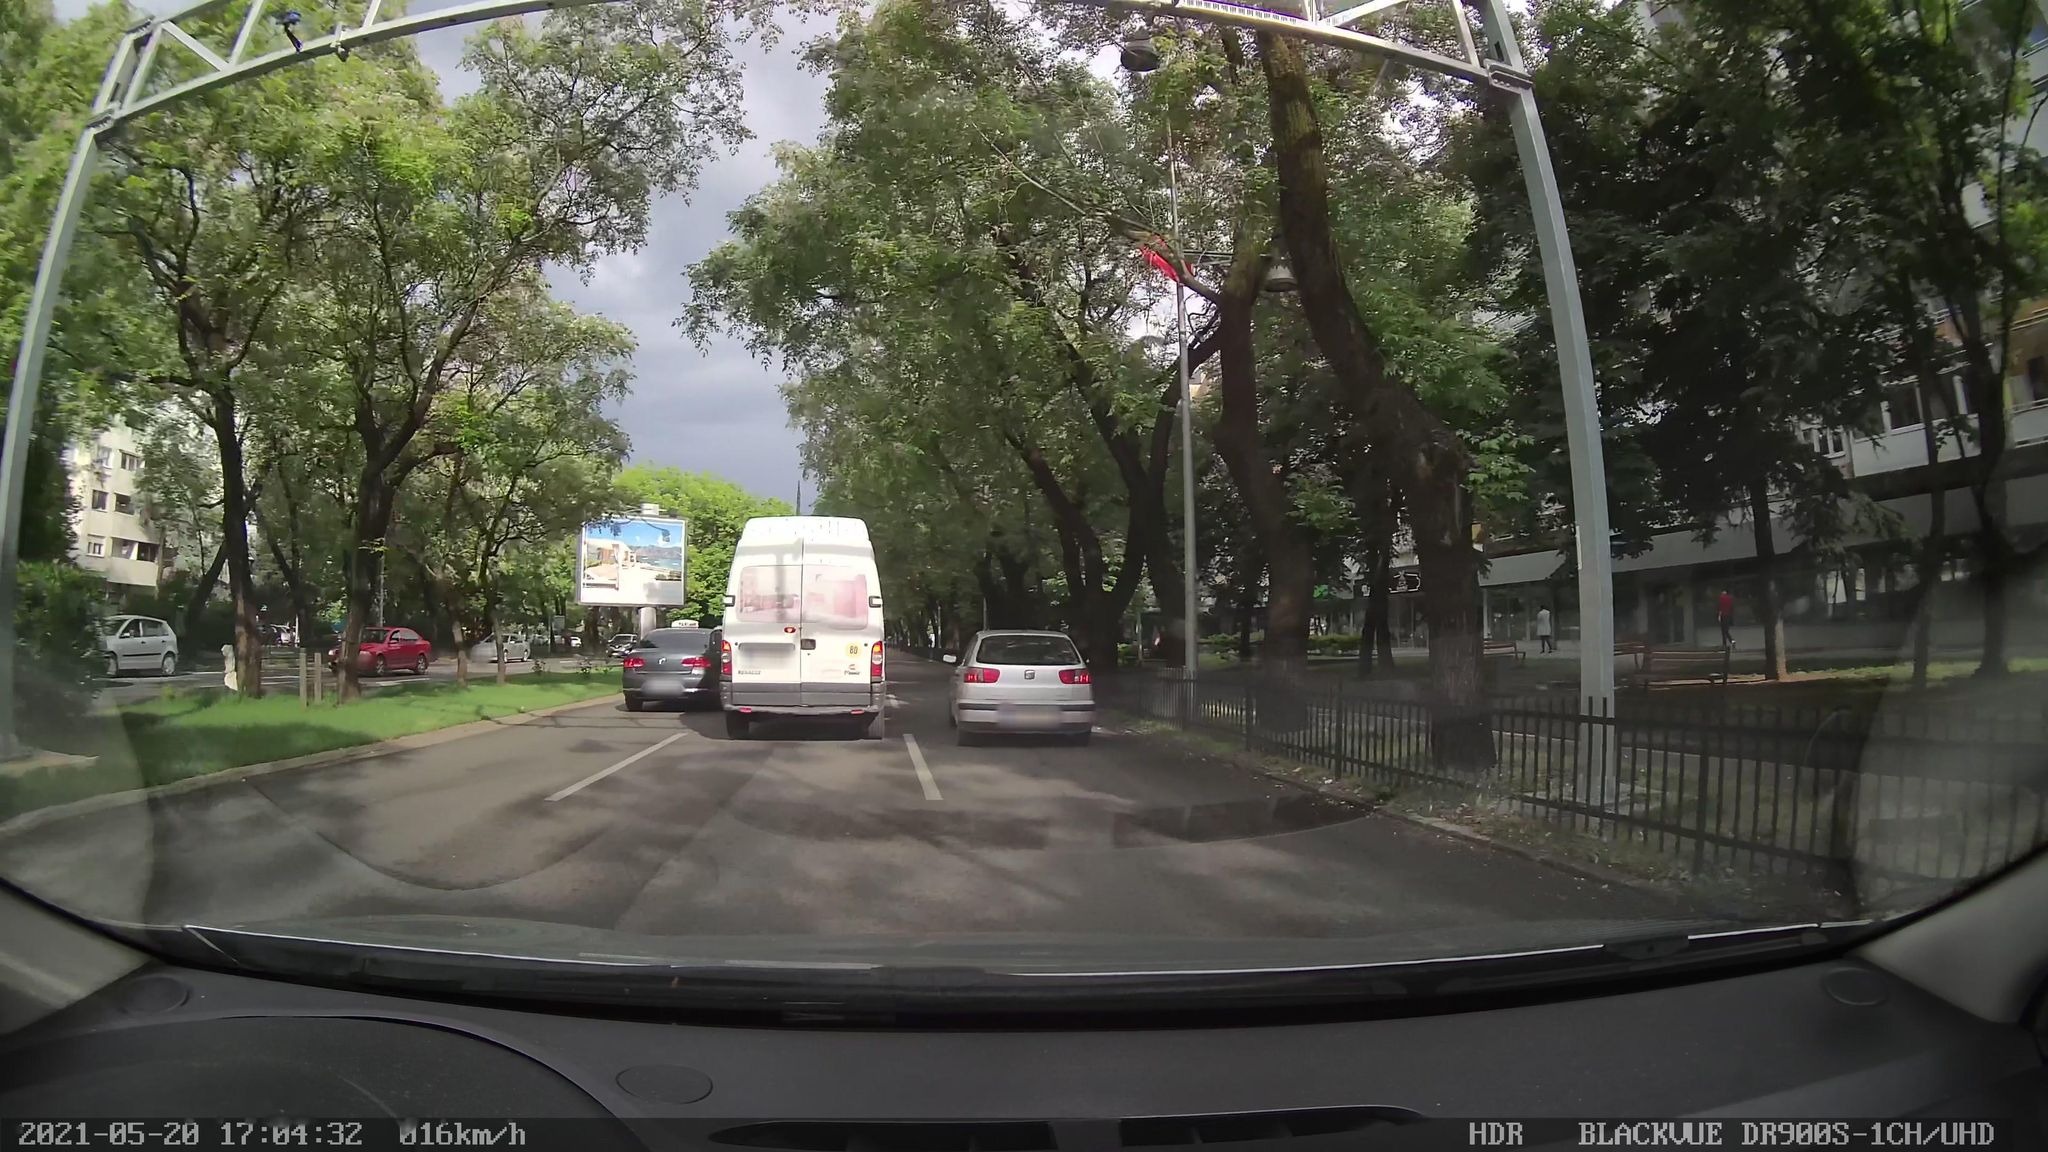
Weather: cloudy
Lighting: day
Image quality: good
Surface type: driving surface
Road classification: secondary
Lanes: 3
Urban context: urban centre
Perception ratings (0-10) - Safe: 7.03, Lively: 9.39, Beautiful: 5.65, Boring: 1.65, Depressing: 9.18, Wealthy: 2.33